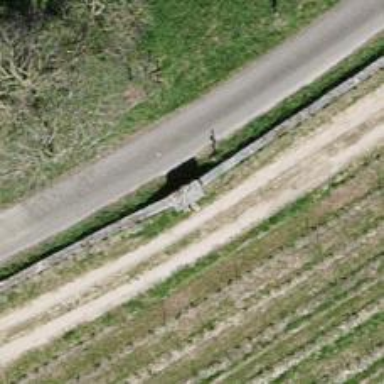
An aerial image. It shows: Retaining wall.